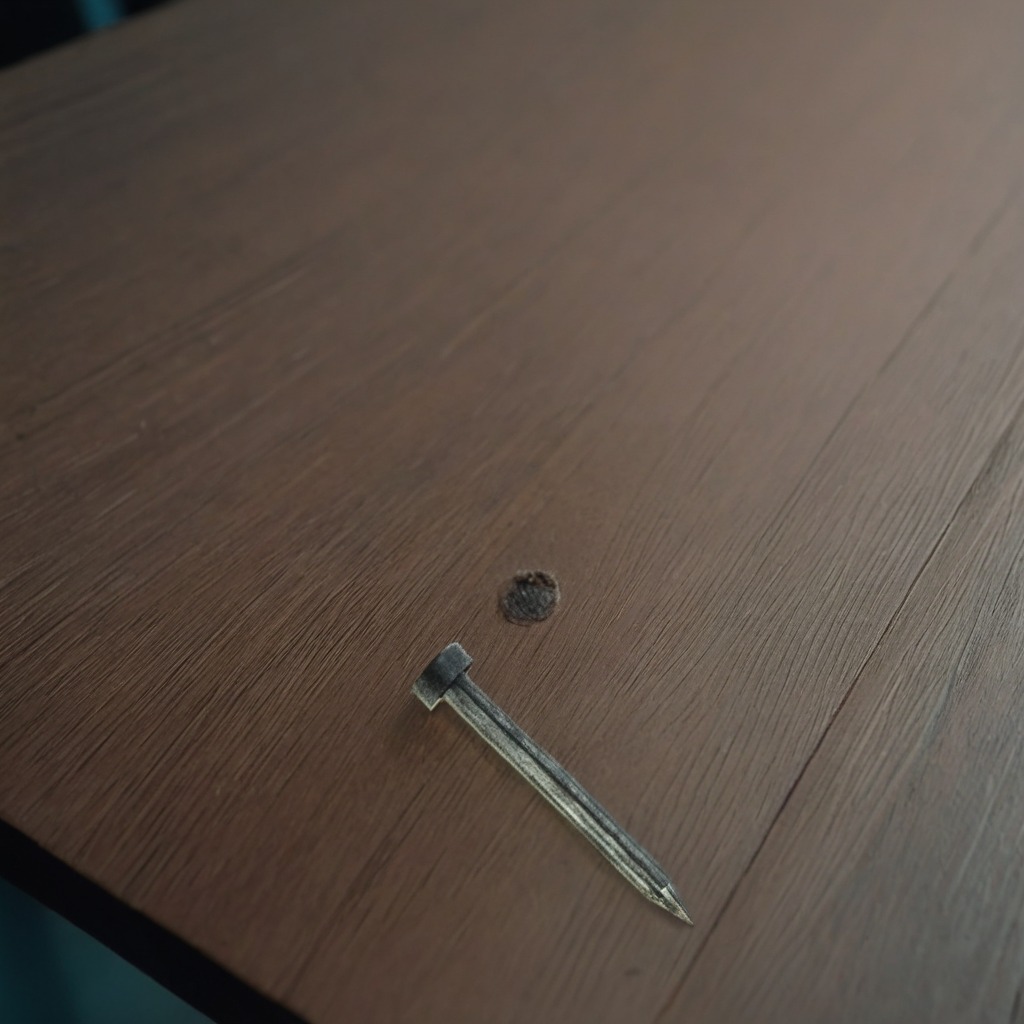
An iron nail lies on the old table.